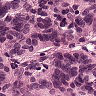
Metastatic tissue present: yes